Question: I have a problem with auto-layout in xcode 6. I am doing 4xUITextField which are next to each other. I set up constraints for every UITextField, but I don't know how to set up these fields on horizontal center and with same spacing. How can I set up these spacing?
Also I am doing app for iphone/ipad with portrait mode only. For better imagination I inserted screenshot.
Thank you for replies.

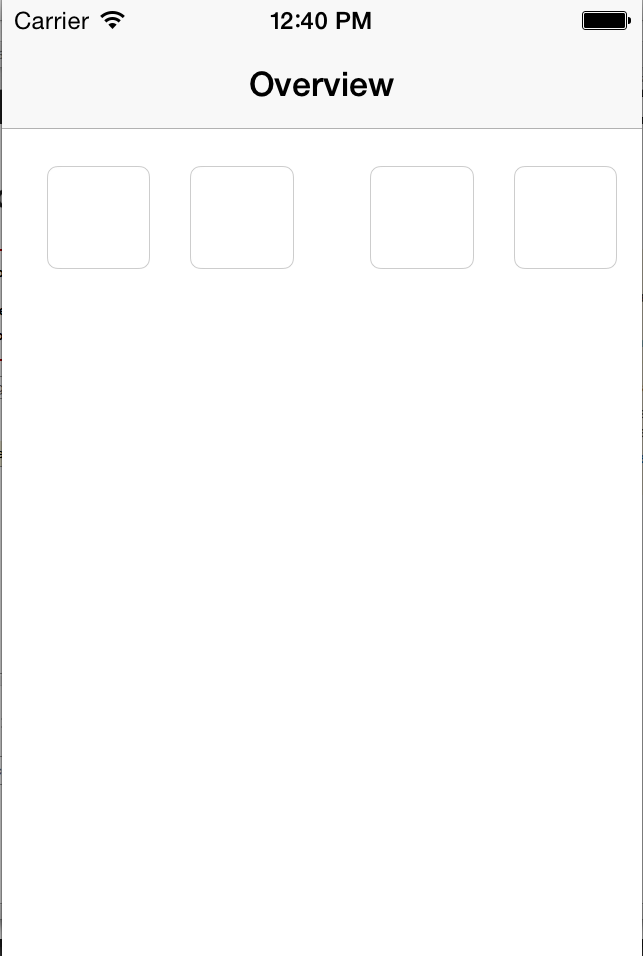
Answer: The easiest way to add even spacing between them is to add blank spacer views between them and set the spacer views' widths equal. Make sure each view has zero spacing to the next view on either side. It would look something like this:
'''
[field 1][spacer 1][field 2][spacer 2][field 3][spacer 3][field 4]
'''
Then set the width of 'spacer 1' equal to the width of 'spacer 2' and the width of 'spacer 2' equal to the width of 'spacer 3'.